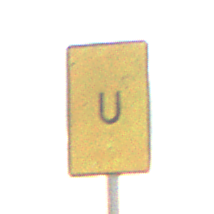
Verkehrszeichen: AnkuendigungOderFortsetzungUmleitungOhnePfeilsymbol
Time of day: SunriseSunset
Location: Outdoor (Nature)
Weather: PartlyCloudy
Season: NotSpecified
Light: Natural